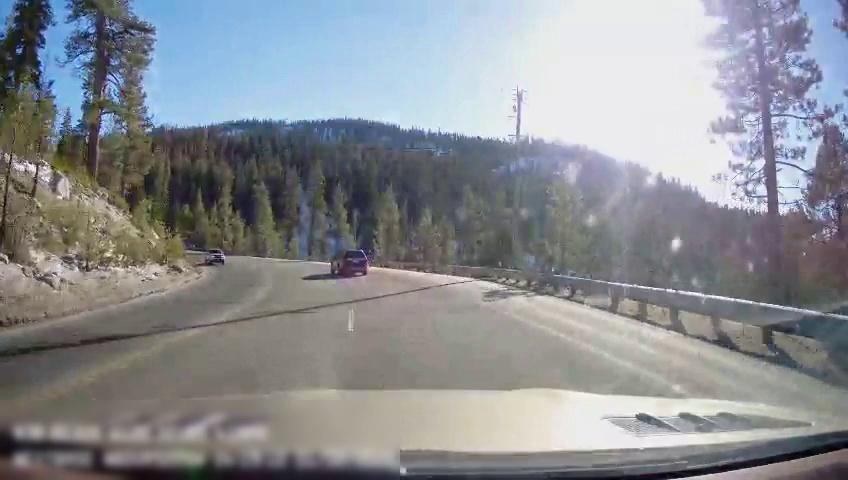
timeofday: Day
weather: Sunny
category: Drivable Space
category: Vehicles | SUV
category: Vehicles | Truck
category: Lanes | Current Lane
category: Lanes | Current Lane